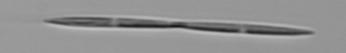
Label: Pseudo-nitzschia